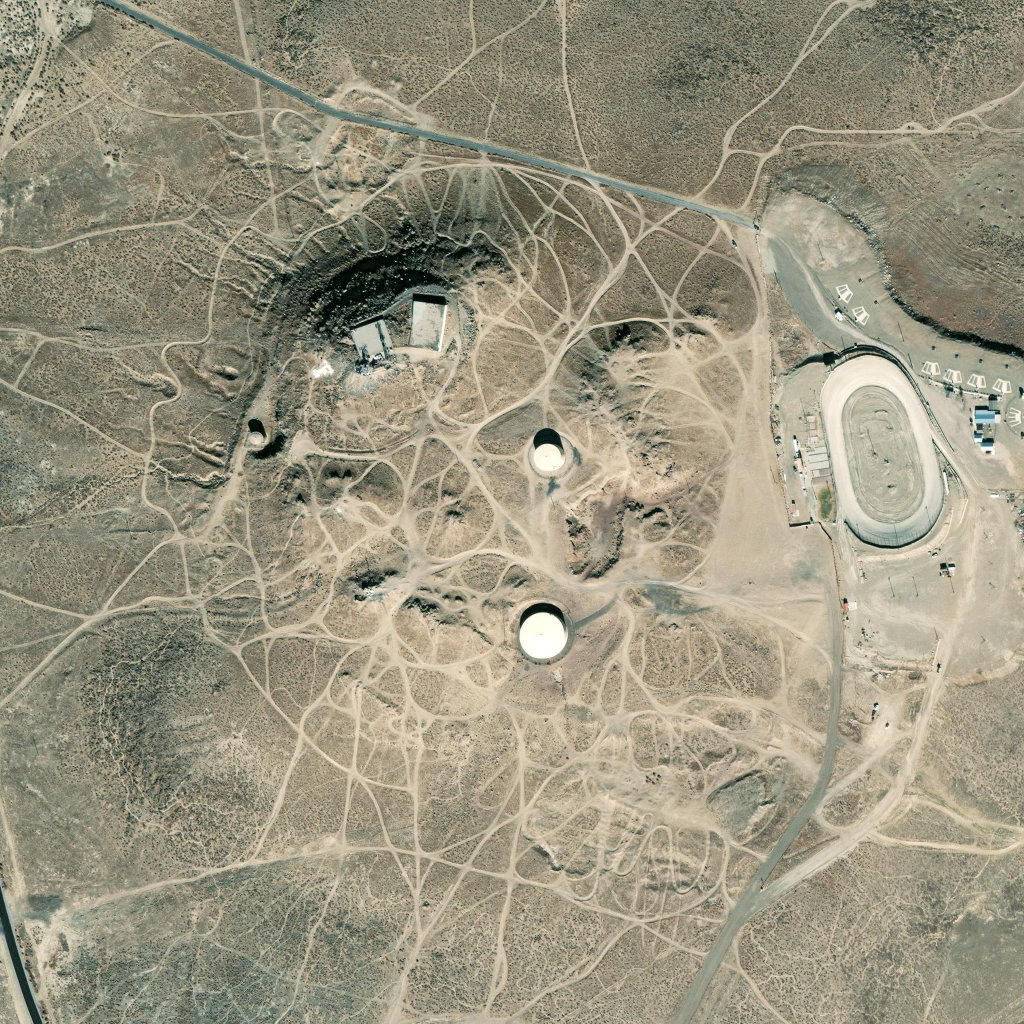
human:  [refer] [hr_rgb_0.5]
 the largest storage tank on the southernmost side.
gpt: <box>[[49, 58, 55, 64, 0]]</box>